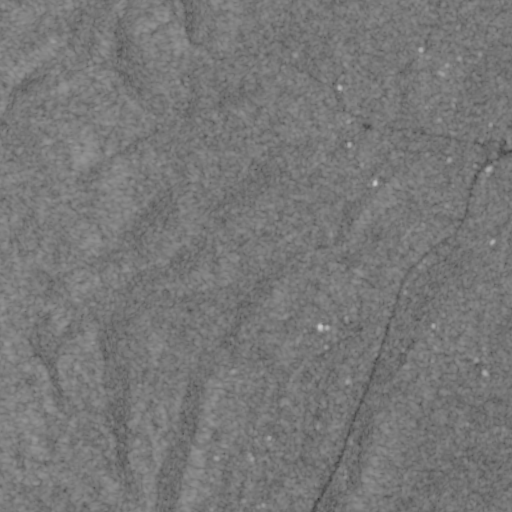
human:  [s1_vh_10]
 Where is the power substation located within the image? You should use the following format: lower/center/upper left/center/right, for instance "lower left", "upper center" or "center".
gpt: The power substation is located in the upper right of the image.
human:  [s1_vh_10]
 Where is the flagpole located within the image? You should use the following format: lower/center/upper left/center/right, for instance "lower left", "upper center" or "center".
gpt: The flagpole is located in the lower center of the image.
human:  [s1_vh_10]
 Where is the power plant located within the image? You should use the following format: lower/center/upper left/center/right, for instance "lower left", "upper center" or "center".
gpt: There is no power plant in the image.

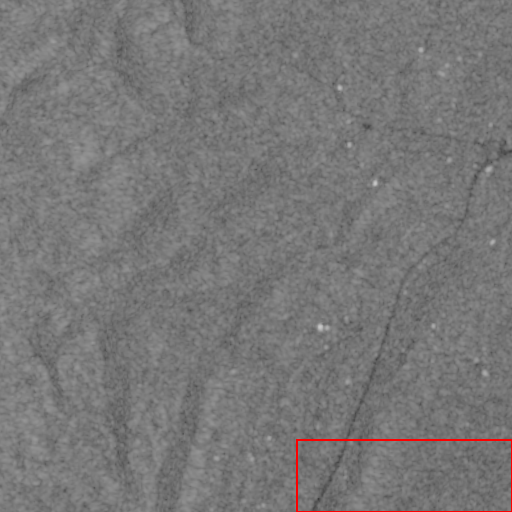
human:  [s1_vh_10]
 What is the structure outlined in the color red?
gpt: The structure outlined in red is a park.
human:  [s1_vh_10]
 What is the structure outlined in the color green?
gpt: There is no green outline.